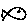
Label: fish